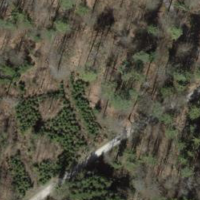
EUNIS habitat code: 41
Species observed at this site:
Prunella vulgaris